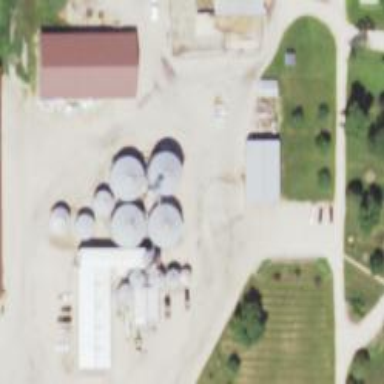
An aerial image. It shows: Silo.